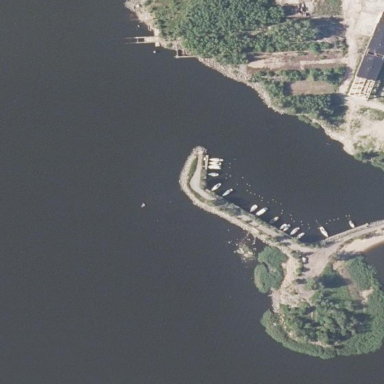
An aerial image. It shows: Marina on leisure land.